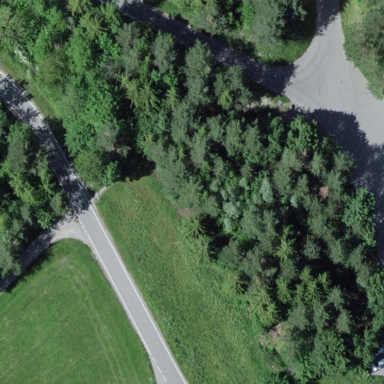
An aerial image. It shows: Forest area.